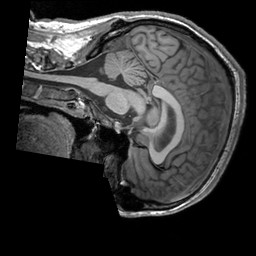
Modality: T1w
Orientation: sagittal
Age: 27
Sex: male
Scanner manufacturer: siemens
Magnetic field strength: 3 T
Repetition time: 2.3 s
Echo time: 0.00303 s